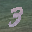
Label: 3